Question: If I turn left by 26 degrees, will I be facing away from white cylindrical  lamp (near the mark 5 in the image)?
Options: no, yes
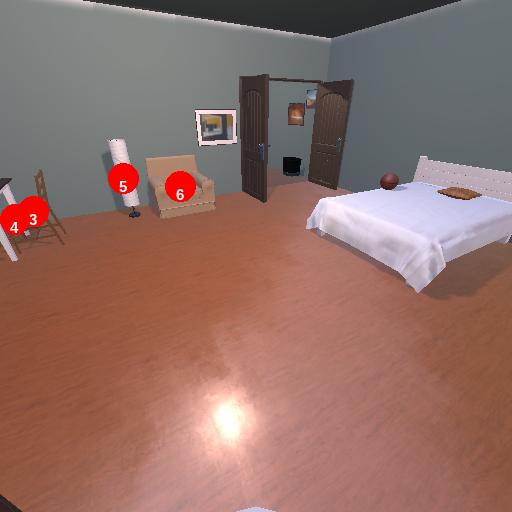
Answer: no